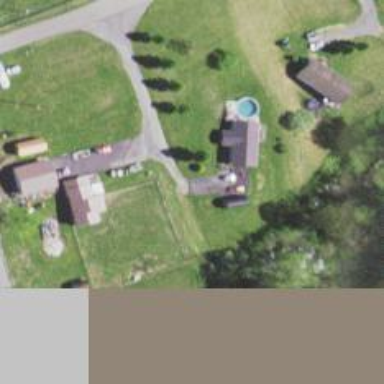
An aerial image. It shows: Driveway.